Question: I am building an application that uses a lot of different sources (and APIs) to build an auto-updating blog aggregate. I can access all the data I want using Tumblr's API and can see the data I want using Twitter's API, however I am storing all of the data into my own object so I can reference it more easily.
The problem being that Twitter returns an Array that is seemingly unnamed whereas Tumblr returns a static object with sections that I can pull through. Here is a screenshot:

As you can see the the object indexed as 1 is seemingly an unnamed Array (this is the data I get back from Twitter). Now, the problem lies when I am pulling through all the information to extract the pertinent timestamps for display order. Here is my code:
'''
for(var i=0;i<blogs.content.length;i++){
if(!blogs.content[i].length){
for(var e=0; e<blogs.content[i].response.posts.length; e++){
blogs.dates.push(blogs.content[i].response.posts[e].timestamp);
}
} else {
for (var e = 0; e<blogs.content[i].length; e++){
//console.log( blogs.content[i].e.text );
}
}
}
'''
within the else statement there is a For Loop, for which I am to pull through the data I receive from Twitter. However, I cannot for the life of me figure out how to access the data since I am looking at an unnamed Array.
Any ideas on how to properly access the information?
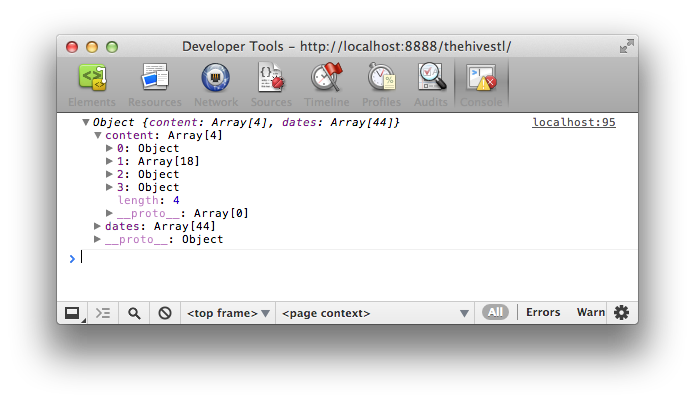
Answer: I figured out the issue, it was a simple syntax problem that I had to wrap my head around. Here is the code I used to fix it:
'''
for(var i=0;i<blogs.content.length;i++){
if(!blogs.content[i].length){
for(var e=0; e<blogs.content[i].response.posts.length; e++){
blogs.dates.push(blogs.content[i].response.posts[e].timestamp);
}
} else {
for (var e = 0; e<blogs.content[i].length; e++){
console.log( blogs.content[i][e].text );
}
}
}
'''